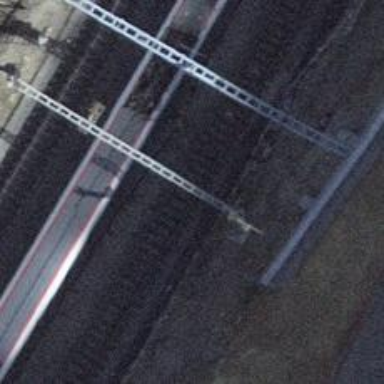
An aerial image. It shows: Railway siding with one electrified track and contact line for powering the train.